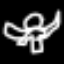
Label: angel